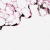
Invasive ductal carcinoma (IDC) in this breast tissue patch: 0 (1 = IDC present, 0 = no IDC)